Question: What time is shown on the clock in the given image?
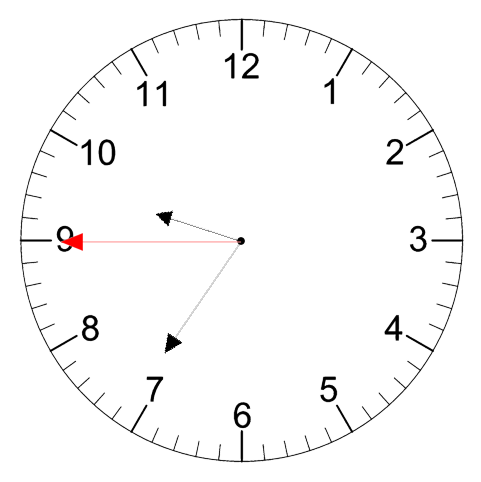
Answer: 09:35:45